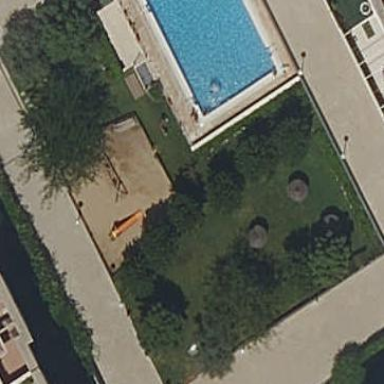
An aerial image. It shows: Garden that is leisure land.